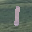
Label: 1